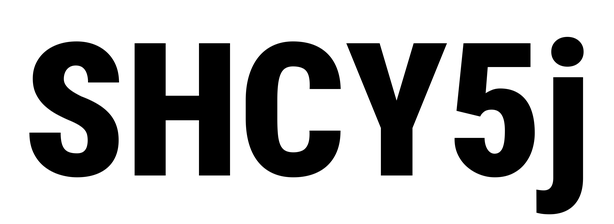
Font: Roboto_Condensed_Black